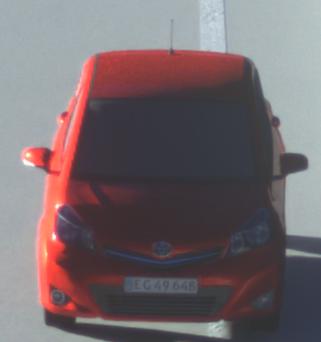
Make: Toyota
Model: Yaris 1.0
Detailed model: Yaris (XP9)
Model produced from: 2009/01
Model produced until: 2010/10
Doors: 3
Color: red
Road condition: dry road
Daytime: sunrise or sunset
Contrast: high contrast